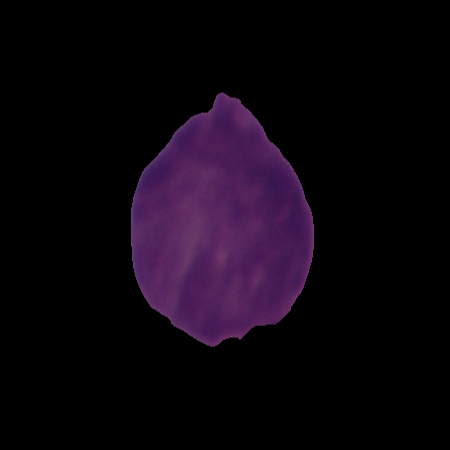
Label: cancer